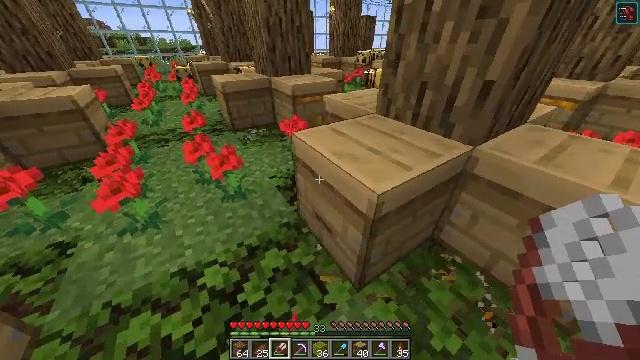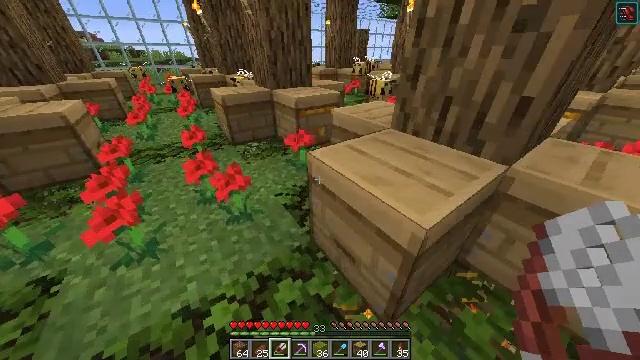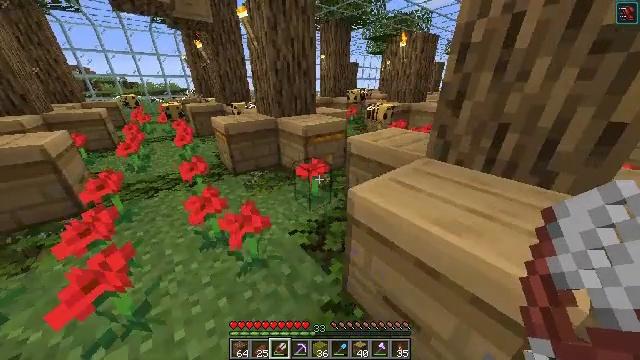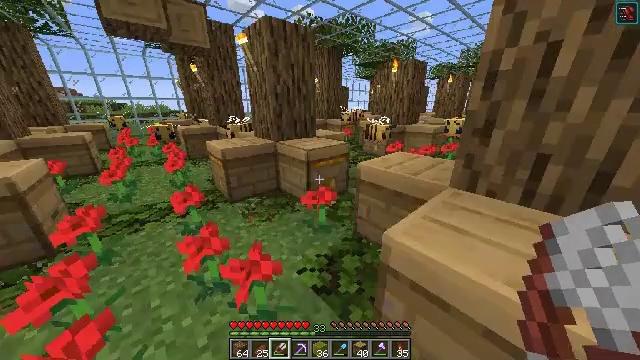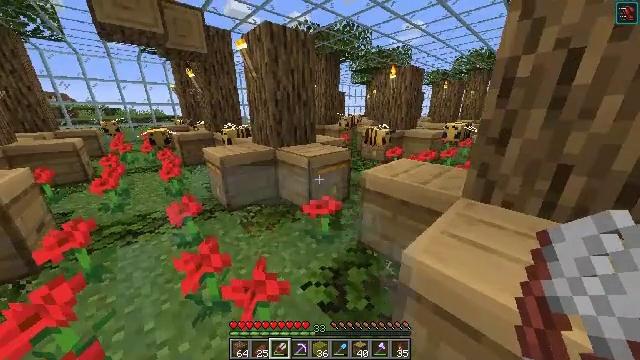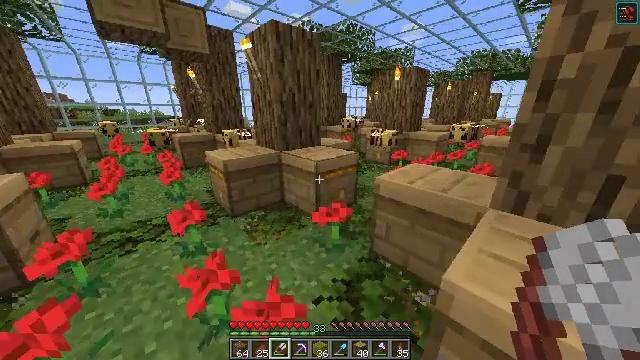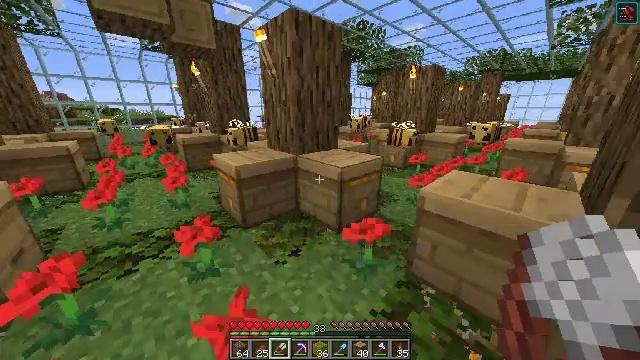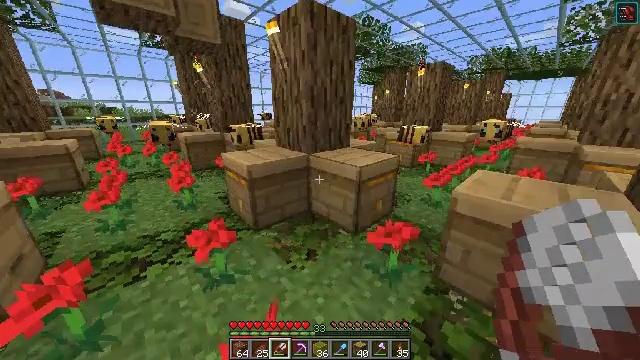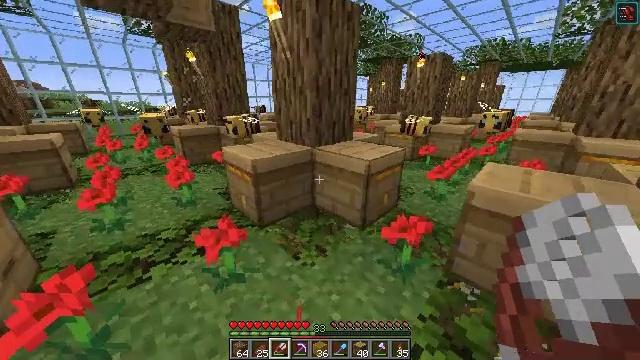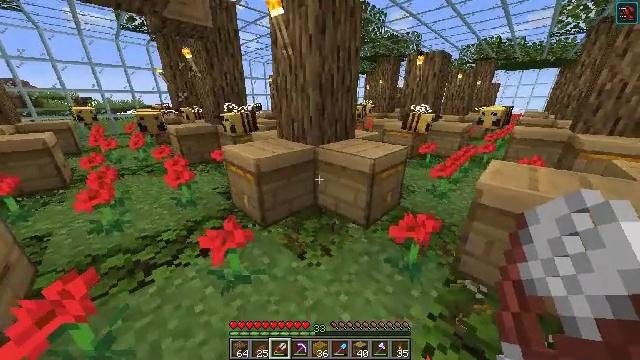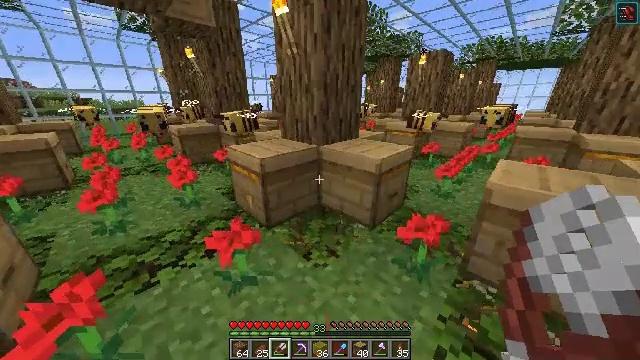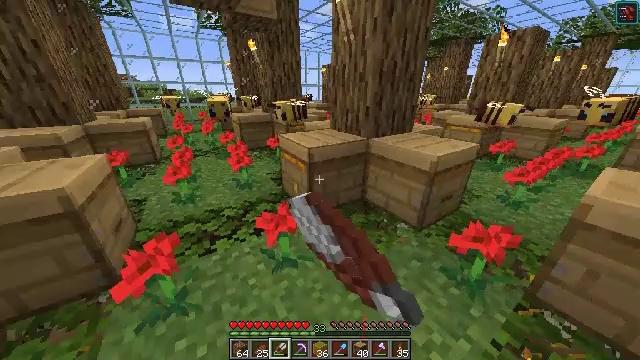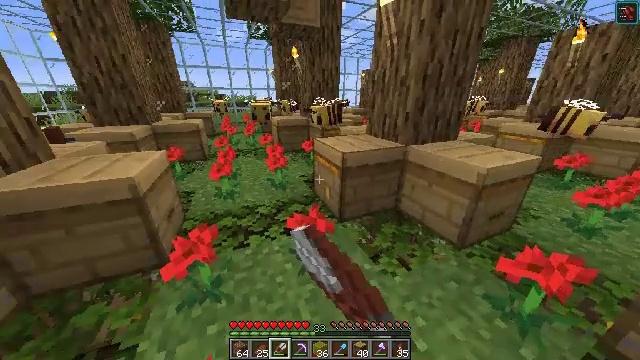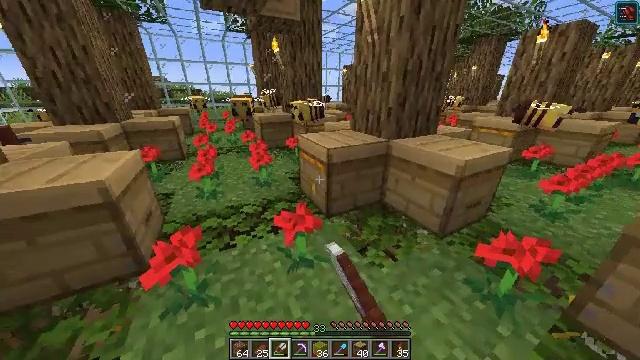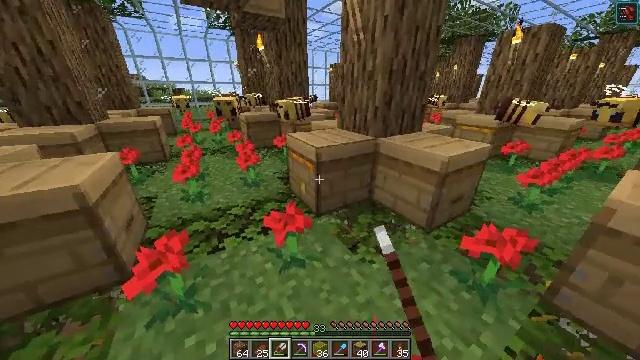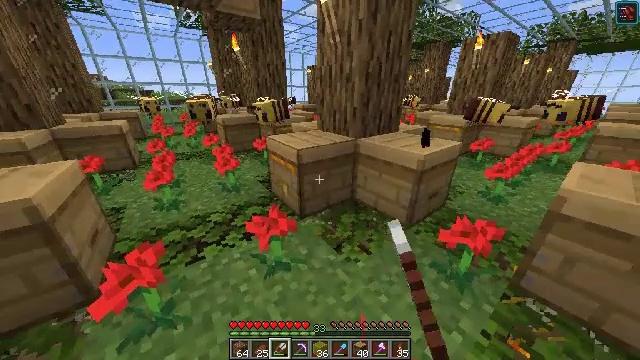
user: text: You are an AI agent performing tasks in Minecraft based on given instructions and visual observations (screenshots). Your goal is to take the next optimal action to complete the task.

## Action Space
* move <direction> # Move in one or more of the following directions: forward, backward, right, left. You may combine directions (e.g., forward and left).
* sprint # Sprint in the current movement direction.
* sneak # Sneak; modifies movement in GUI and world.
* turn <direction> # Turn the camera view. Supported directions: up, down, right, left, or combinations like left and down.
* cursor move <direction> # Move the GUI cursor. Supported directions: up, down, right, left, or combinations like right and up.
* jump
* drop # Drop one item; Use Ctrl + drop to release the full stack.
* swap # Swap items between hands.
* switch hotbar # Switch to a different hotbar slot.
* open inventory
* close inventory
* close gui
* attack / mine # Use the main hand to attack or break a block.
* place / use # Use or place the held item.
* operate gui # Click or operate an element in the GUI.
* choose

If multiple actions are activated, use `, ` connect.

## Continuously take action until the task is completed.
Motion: motion action
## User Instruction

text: Organize honeycombs in a 2x2 pattern to craft a honeycomb block.
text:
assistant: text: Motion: move forward and move left, turn right and up, attack / mine
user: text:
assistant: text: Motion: move forward and move left, turn right and up, attack / mine
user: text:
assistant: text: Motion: move forward and move left, turn right and up, attack / mine
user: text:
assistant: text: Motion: move forward and move left, turn right and up, attack / mine
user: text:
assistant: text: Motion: move forward and move left, attack / mine
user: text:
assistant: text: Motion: move forward and move left, attack / mine
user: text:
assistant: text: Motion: move left, attack / mine
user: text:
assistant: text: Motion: turn right and down, attack / mine
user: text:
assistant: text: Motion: turn right, attack / mine
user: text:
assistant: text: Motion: attack / mine and use / place
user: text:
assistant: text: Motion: turn left and down, attack / mine and use / place
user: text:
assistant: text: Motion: turn left and up, attack / mine
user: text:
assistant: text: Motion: turn right and down, attack / mine
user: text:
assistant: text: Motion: turn right, attack / mine
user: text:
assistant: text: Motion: turn right, attack / mine
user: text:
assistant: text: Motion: turn right, attack / mine
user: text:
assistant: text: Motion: turn right, attack / mine
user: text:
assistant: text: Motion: attack / mine and use / place
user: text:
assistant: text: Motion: attack / mine and use / place
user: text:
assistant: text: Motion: attack / mine
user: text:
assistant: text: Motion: attack / mine
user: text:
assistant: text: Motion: attack / mine
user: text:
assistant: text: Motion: attack / mine
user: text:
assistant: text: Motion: attack / mine
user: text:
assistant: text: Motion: attack / mine
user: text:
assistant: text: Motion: move forward, attack / mine
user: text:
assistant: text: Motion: move forward, attack / mine
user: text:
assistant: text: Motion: move forward and move right, attack / mine
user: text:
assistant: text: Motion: move forward and move right, attack / mine
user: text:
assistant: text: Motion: move forward and move right, attack / mine